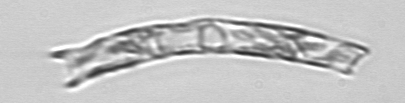
Label: Eucampia